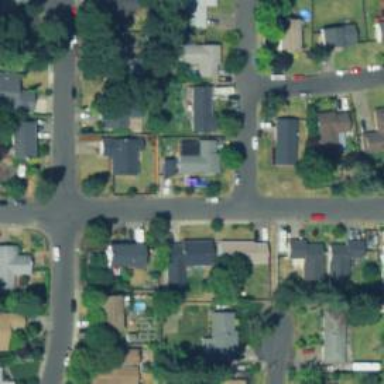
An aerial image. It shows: Residential road with sidewalk on the left.